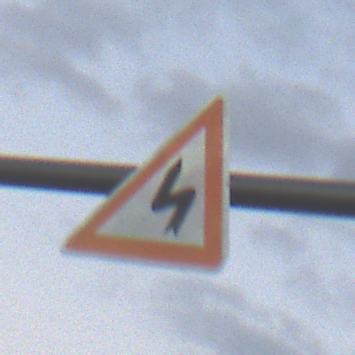
Verkehrszeichen: DoppelkurveZunaechstLinks
Umgebung: Outdoor, Nature
Tageszeit: SunriseSunset
Wetter: PartlyCloudy
Licht: Natural
Jahreszeit: NotSpecified
Kontrast: LowContrast